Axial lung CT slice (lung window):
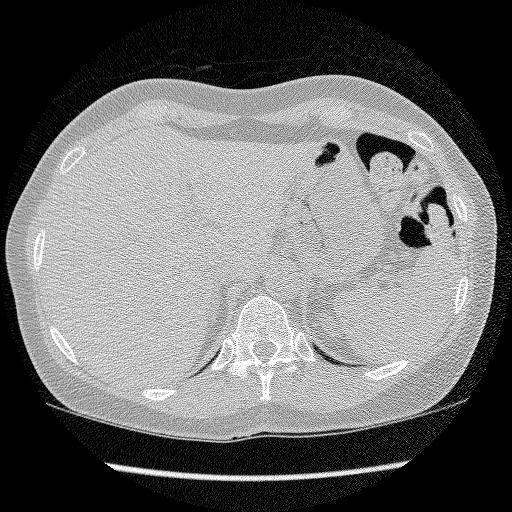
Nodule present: no